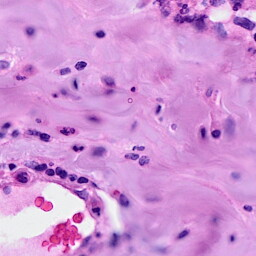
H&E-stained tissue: Breast